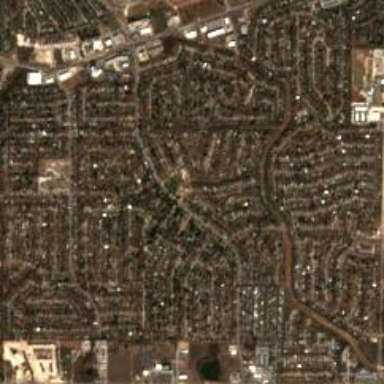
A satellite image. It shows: Residential area within neighborhood.